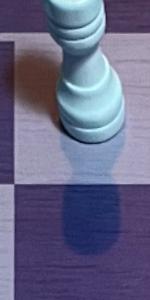
Label: Empty